Frequency: 85000
Velocity: 0,2635
Power: 25,1
Pulse duration: 0,0000001
Pass count: 1
Magnification: 10
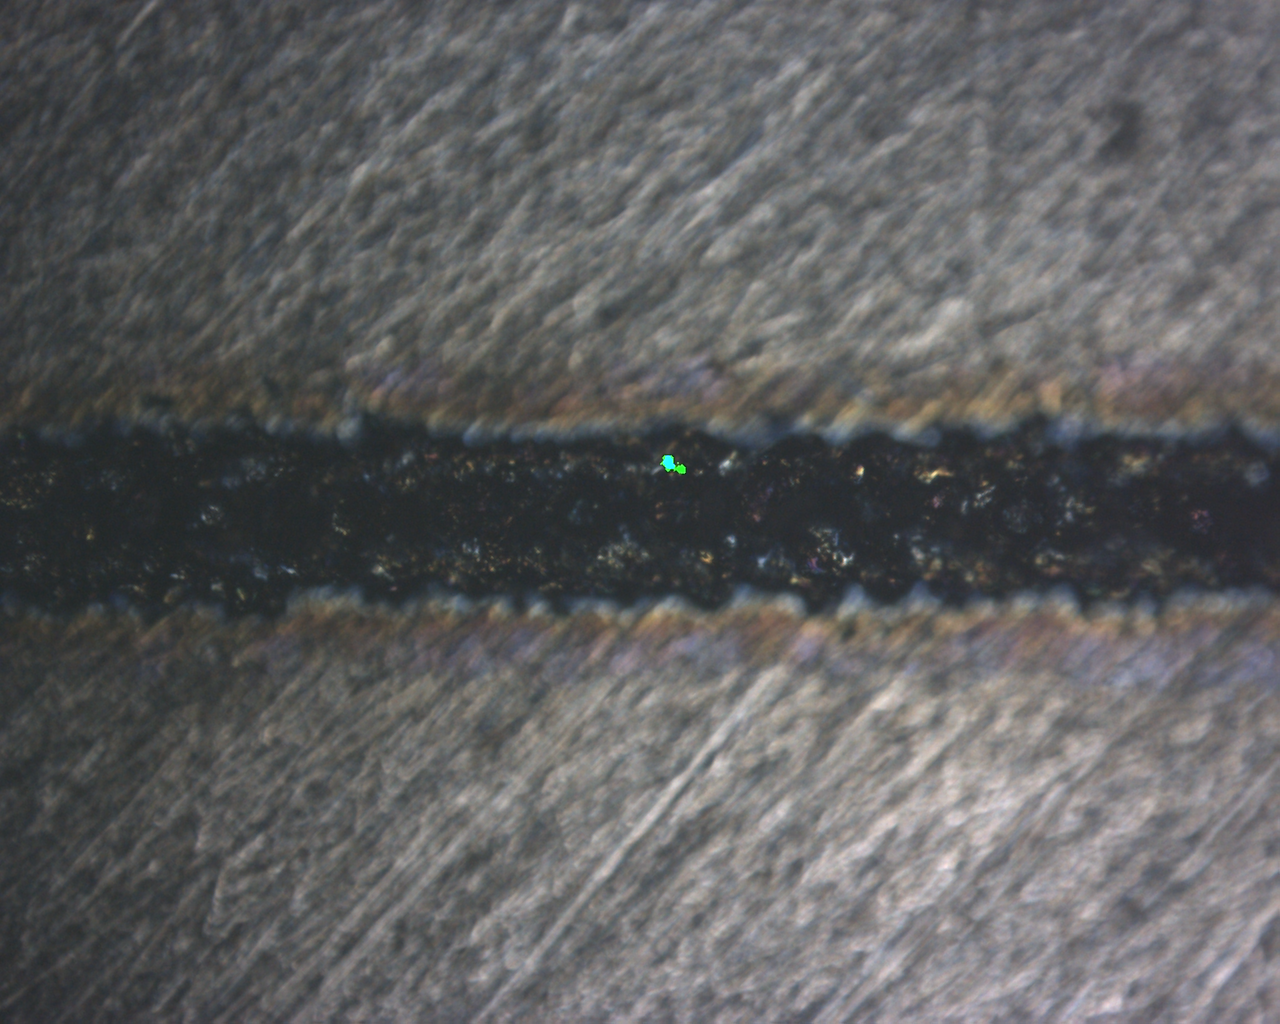
Measured width: 139.692
Other width: 60.6848